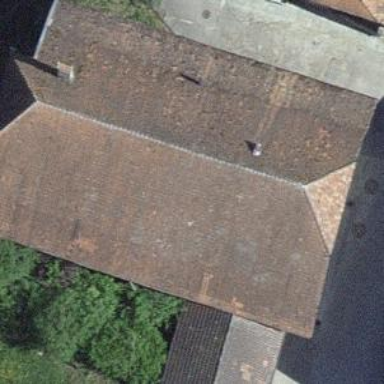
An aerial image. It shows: Rural barn.